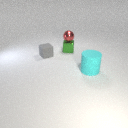
small green metal cube behind small gray rubber cube